Question: I have implemented very simple mouse drag of the tab pane located at the center. The mouse resize is very basic and it's not working very well but for now I can drag the border of the tabs and increase the size.

Now I have found a problem. When I resize the tabs located at the center the components located next of the center are not pushed back and shrieked automatically as the user might expect, they are placed behind the component that I resize. Can I somehow set all component to be pushed back when I extend the main component with mouse drag?
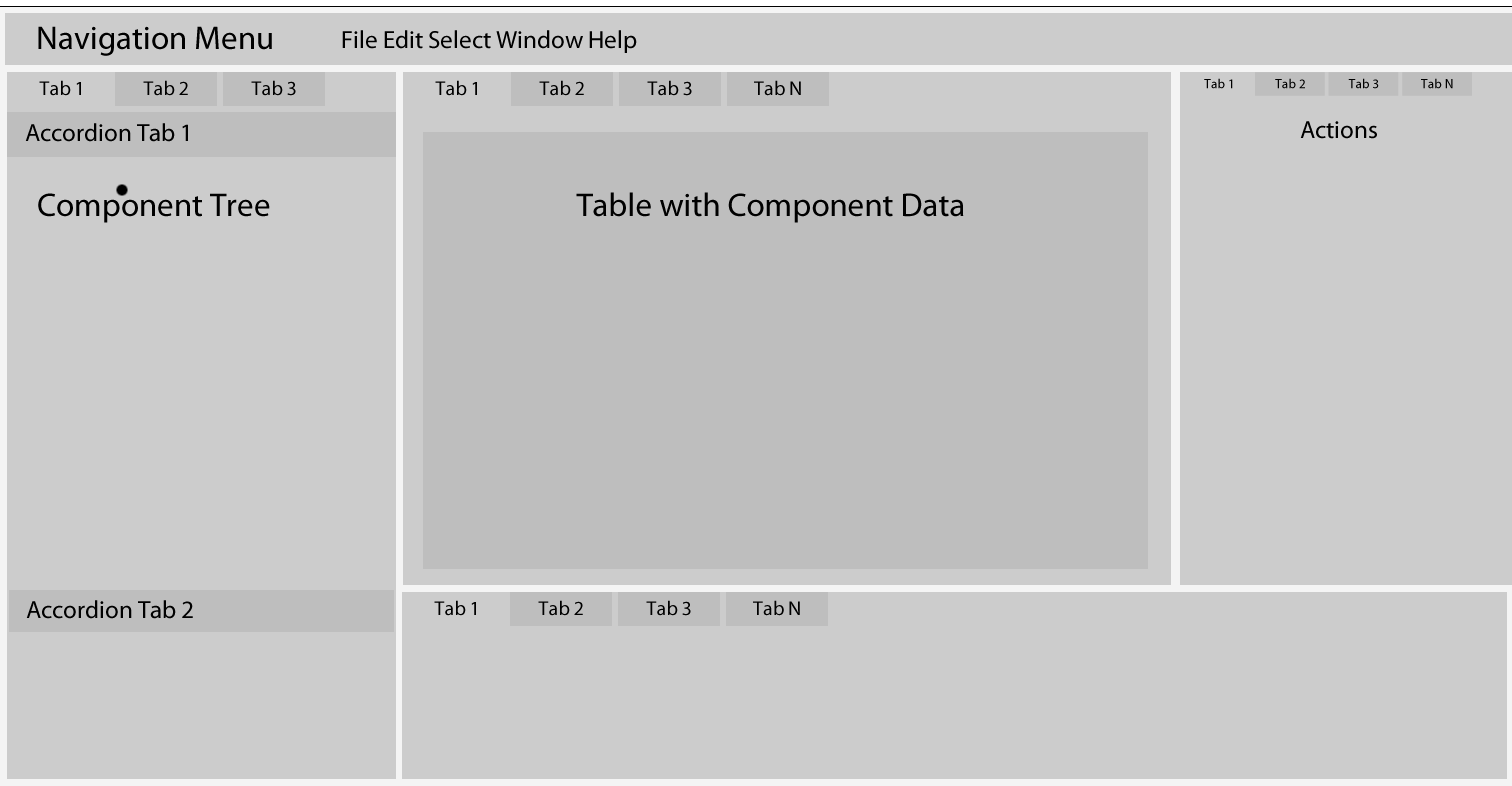
Answer: Like others here, I'd recommend using the 'SplitPane' class to handle the splitting of the screen for you. Here's a sample (based on your screenshot) of the split panes. If you dislike the display of the divider bar, you can modify the CSS to suit your needs.

'''
import javafx.application.Application;
import javafx.geometry.Orientation;
import javafx.scene.Node;
import javafx.scene.Parent;
import javafx.scene.Scene;
import javafx.scene.control.SplitPane;
import javafx.scene.control.Tab;
import javafx.scene.control.TabPane;
import javafx.scene.control.TextArea;
import javafx.scene.layout.BorderPane;
import javafx.stage.Stage;
public class FXSplitTabs extends Application{
@Override
public void start(Stage stage) throws Exception {
stage.setTitle("SplitTabs");
stage.setWidth(700);
stage.setHeight(500);
//Setup Center and Right
TabPaneWrapper wrapper = new TabPaneWrapper(Orientation.HORIZONTAL, .9);
TabPane centerPane = new TabPane();
centerPane.getTabs().addAll(generateTab("Tab 1"),generateTab("Tab 2"), generateTab("Tab 3"), generateTab("Tab N"));
TabPane rightPane = new TabPane();
rightPane.getTabs().addAll(generateTab("Tab 1"),generateTab("Tab 2"), generateTab("Tab 3"), generateTab("Tab N"));
SplitPane.setResizableWithParent(rightPane, false);
wrapper.addNodes(centerPane, rightPane);
//Add bottom
TabPane bottomPane = new TabPane();
bottomPane.getTabs().addAll(generateTab("Tab 1"),generateTab("Tab 2"), generateTab("Tab 3"), generateTab("Tab N"));
TabPaneWrapper wrapperBottom = new TabPaneWrapper(Orientation.VERTICAL, .7);
wrapperBottom.addNodes(wrapper.getNode(), bottomPane);
//Add left
TabPane leftPane = new TabPane();
leftPane.getTabs().addAll(generateTab("Tab 1"),generateTab("Tab 2"), generateTab("Tab 3"), generateTab("Tab N"));
TabPaneWrapper wrapperleft = new TabPaneWrapper(Orientation.HORIZONTAL, .1);
wrapperleft.addNodes(leftPane, wrapperBottom.getNode());
Scene myScene = new Scene(wrapperleft.getNode());
stage.setScene(myScene);
stage.sizeToScene();
stage.show();
}
public Tab generateTab(String name){
Tab result = new Tab(name);
BorderPane content = new BorderPane();
TextArea text = new TextArea();
content.setCenter(text);
result.setContent(content);
return result;
}
public static void main(String[] args){
FXSplitTabs.launch(args);
}
public static class TabPaneWrapper{
SplitPane split;
public TabPaneWrapper(Orientation o, double splitLocation){
split = new SplitPane();
//Change the CSS (uncomment if using an external css)
//split.getStylesheets().add("test.css");
split.setOrientation(o);
split.setDividerPosition(0, splitLocation);
}
public void addNodes(final Node node1, final Node node2){
//Add to the split pane
split.getItems().addAll(node1, node2);
}
public Parent getNode(){
return split;
}
}
}
'''
And if you wanted to use the CSS to change how the dividers look, uncomment the CSS line of code above, create a file 'test.css' in the base package, and insert css specifications (here's an example that turns the dividers transparent):
'''
.split-pane-divider {
-fx-border-color: transparent;
-fx-background-color: transparent;
}
'''